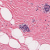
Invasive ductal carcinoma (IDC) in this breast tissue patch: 0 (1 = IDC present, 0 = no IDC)